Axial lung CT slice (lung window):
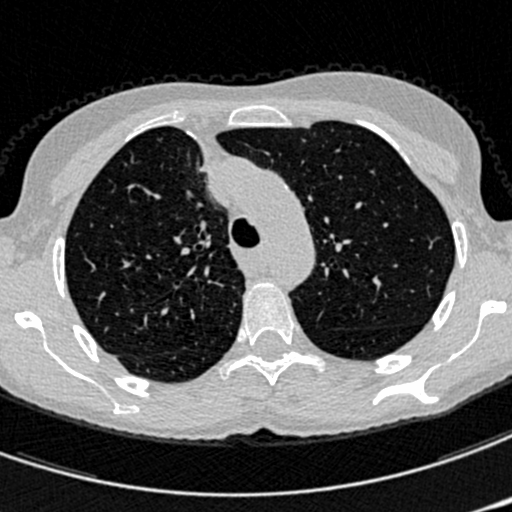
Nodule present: no